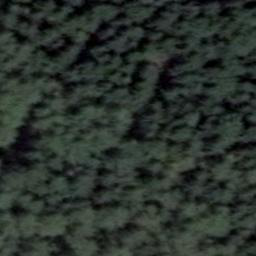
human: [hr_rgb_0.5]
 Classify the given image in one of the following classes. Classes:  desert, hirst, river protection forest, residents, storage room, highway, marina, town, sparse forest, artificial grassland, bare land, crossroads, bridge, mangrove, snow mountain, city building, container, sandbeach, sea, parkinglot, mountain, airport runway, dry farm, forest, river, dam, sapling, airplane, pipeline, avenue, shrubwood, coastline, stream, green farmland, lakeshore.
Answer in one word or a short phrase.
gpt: forest